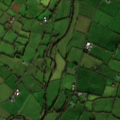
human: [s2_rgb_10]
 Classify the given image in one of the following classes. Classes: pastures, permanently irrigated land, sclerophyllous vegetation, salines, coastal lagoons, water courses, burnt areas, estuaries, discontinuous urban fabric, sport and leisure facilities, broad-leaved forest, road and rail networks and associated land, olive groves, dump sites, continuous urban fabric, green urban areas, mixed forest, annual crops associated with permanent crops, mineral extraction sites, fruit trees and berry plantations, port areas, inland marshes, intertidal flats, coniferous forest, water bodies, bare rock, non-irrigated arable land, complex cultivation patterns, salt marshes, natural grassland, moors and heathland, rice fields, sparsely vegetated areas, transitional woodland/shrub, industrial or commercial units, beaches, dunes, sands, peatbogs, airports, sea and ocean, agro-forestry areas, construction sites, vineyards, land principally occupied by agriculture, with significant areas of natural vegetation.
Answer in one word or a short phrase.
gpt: pastures